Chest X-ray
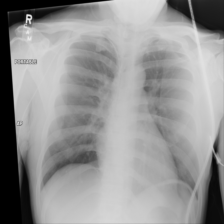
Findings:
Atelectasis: negative
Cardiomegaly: negative
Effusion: negative
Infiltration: negative
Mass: negative
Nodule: negative
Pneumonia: negative
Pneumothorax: negative
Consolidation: negative
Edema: negative
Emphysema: negative
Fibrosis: negative
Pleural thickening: negative
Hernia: negative